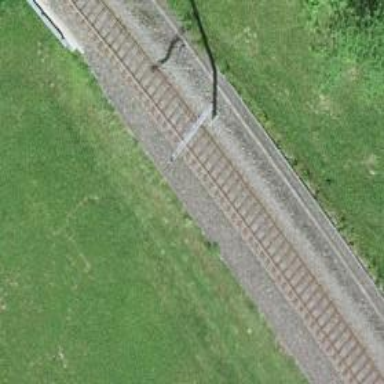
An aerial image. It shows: Single railway track with electrified contact line.